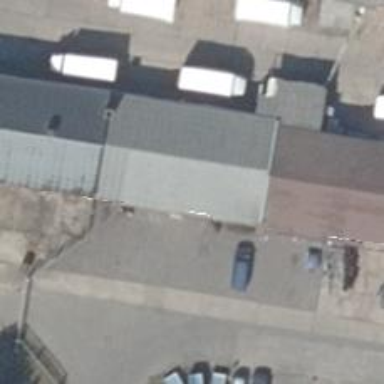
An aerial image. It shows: Car repair shop.